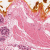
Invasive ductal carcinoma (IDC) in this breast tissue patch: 0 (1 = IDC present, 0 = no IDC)